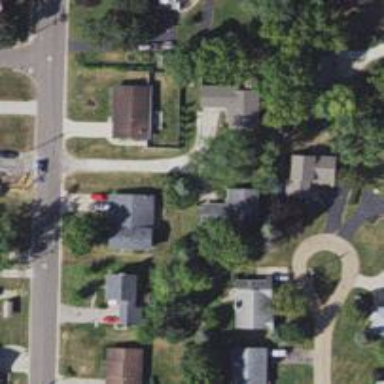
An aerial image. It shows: Residential road.